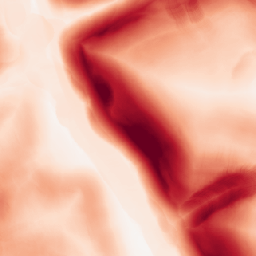
Category: morphological
Decomposition family: morphological_gradient
Decomposition parameters: size: 15
shape: disk
Upsampling method: area
Upsampling parameters: scale: 8
Upsampling scale: 8